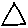
Label: triangle